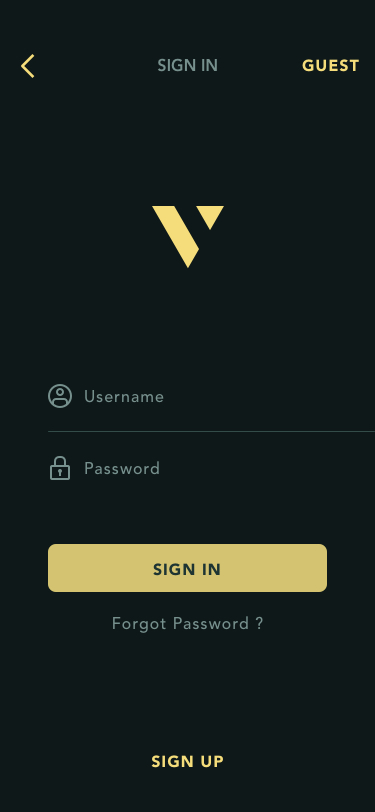
Text in this UI design:
SIGN up
GUEST
Forgot Password ?